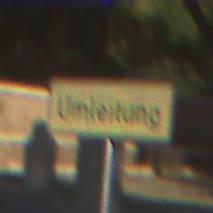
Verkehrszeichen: Umleitungsankuendigung
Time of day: MorningAfternoon
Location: Outdoor (Suburban)
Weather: Clear
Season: NotSpecified
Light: Natural